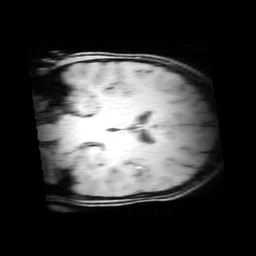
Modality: MP2RAGE
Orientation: coronal
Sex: female
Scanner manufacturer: siemens
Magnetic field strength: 3 T
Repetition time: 5 s
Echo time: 0.00355 s